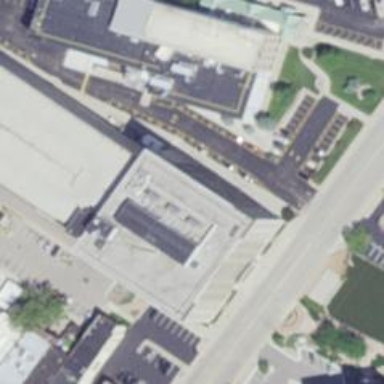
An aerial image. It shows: Building.